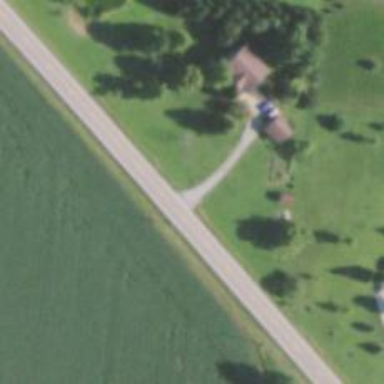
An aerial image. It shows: Driveway.